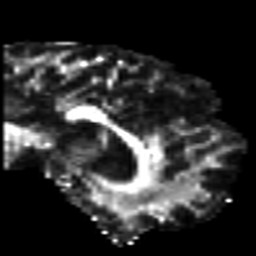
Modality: FA
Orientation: sagittal
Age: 48
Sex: male
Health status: ill
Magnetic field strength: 3 T
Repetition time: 7 s
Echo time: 0.0926 s